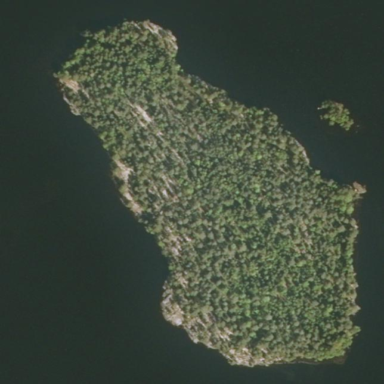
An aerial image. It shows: Image showing island.